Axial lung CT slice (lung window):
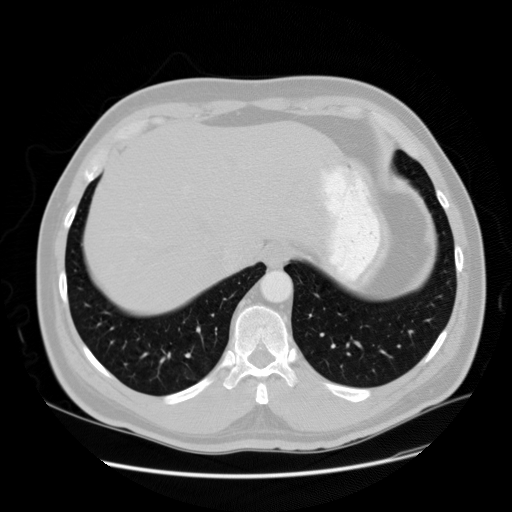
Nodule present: no